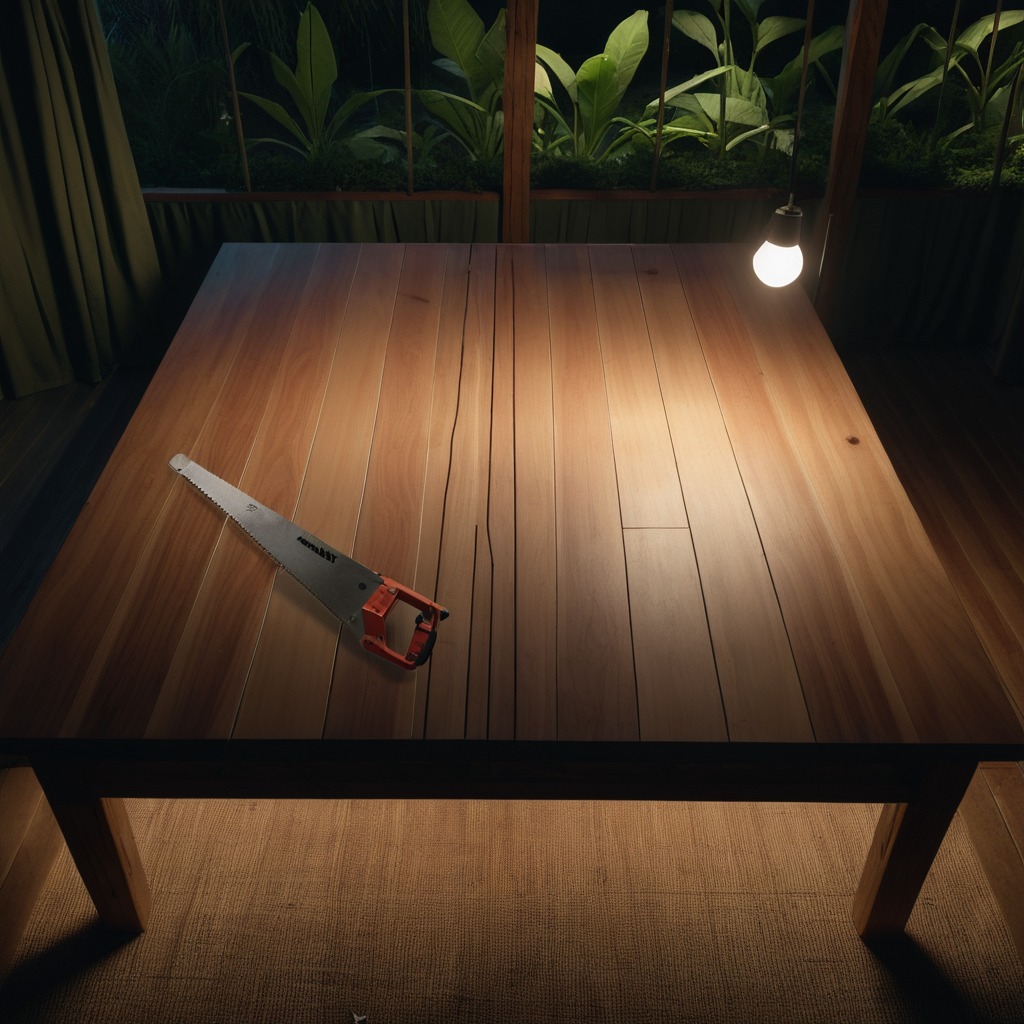
A metal saw is lying on the wooden table inside a jungle field workshop tent at night.